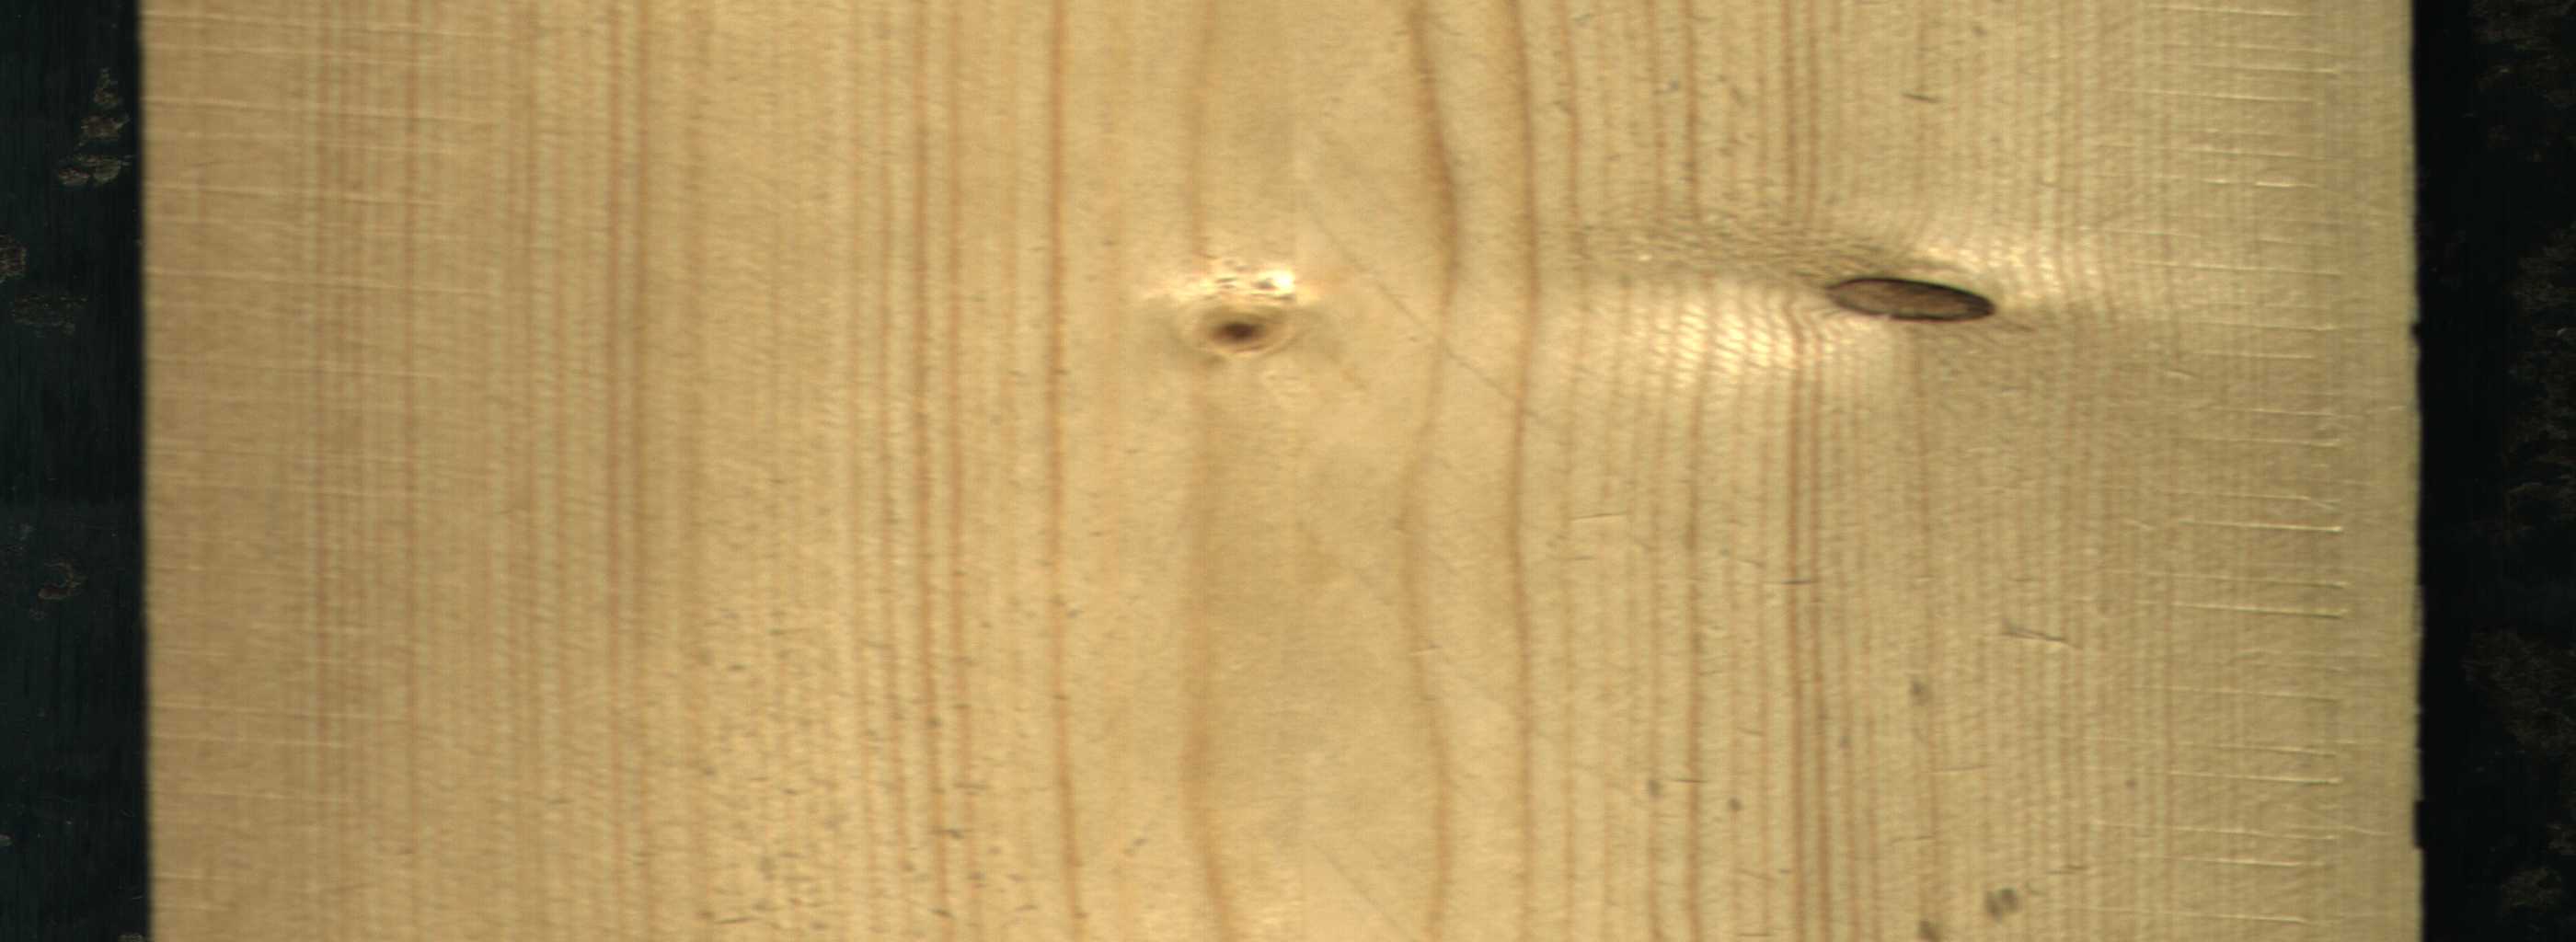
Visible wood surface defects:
Dead_Knot
Live_Knot